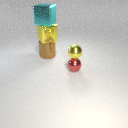
large cyan metal cube above large yellow metal cube